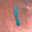
Label: 1